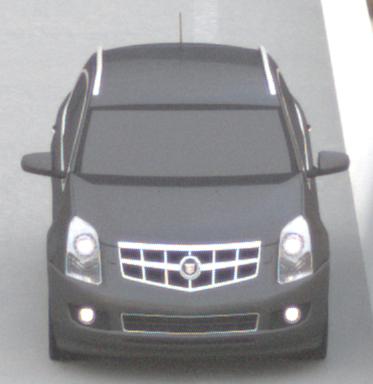
Make: Cadillac
Model: SRX 3.0 V6
Detailed model: SRX (II)
Model produced from: 2010/12
Model produced until: 2012/01
Doors: 5
Color: gray
Road condition: dry road
Daytime: sunrise or sunset
Contrast: low contrast